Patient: sex M, age 29
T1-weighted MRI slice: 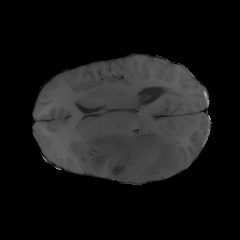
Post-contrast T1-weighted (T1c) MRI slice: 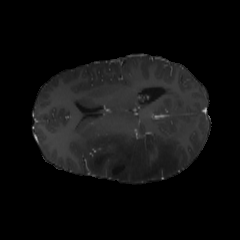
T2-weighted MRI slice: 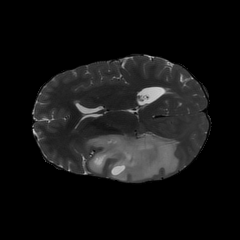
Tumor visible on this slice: yes
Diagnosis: Astrocytoma, IDH-mutant
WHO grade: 4